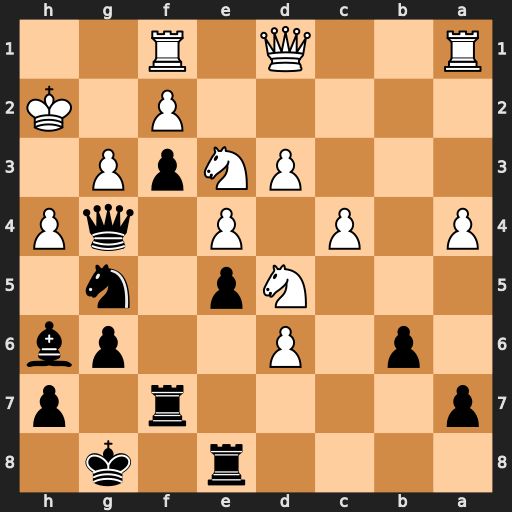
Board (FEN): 4r1k1/p4r1p/1p1P2pb/3Np1n1/P1P1P1qP/3PNpP1/5P1K/R2Q1R2
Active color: b
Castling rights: -
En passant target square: -
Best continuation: Qh3+ Kg1 Ne6